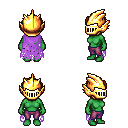
a pixel art fantasy rpg character, female body template, orc, green skin, maroon tattered cape, magenta pants, blonde bedhead hairstyle, gold helm, four views (front, back, left, right), 2x2 character sprite sheet, small pixel art, hard edges, no anti-aliasing